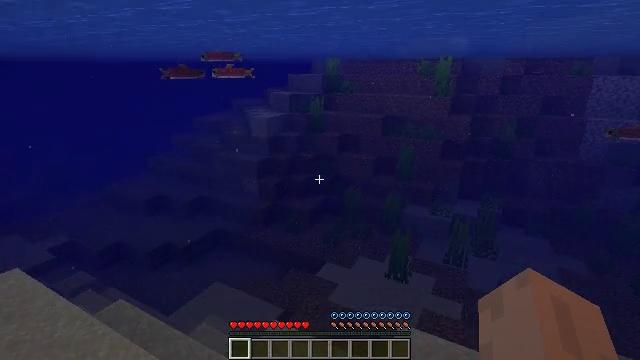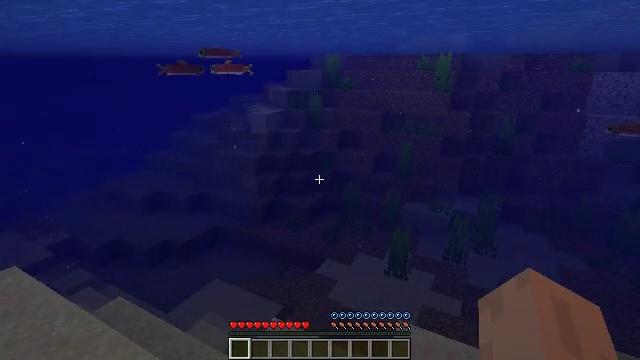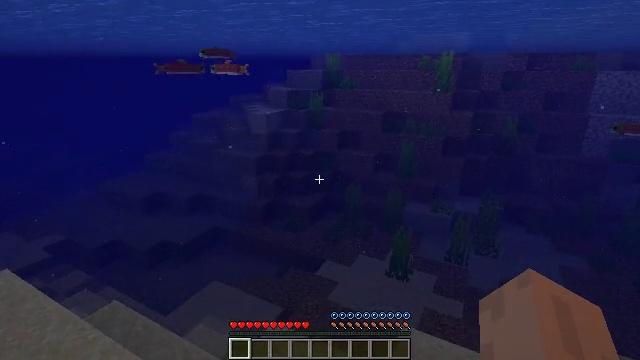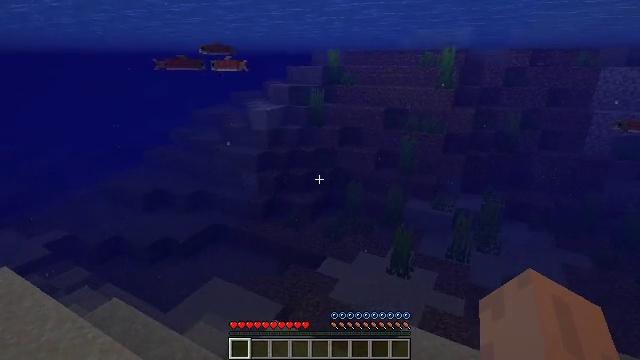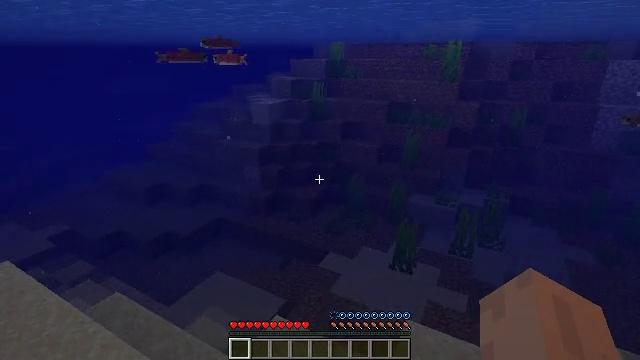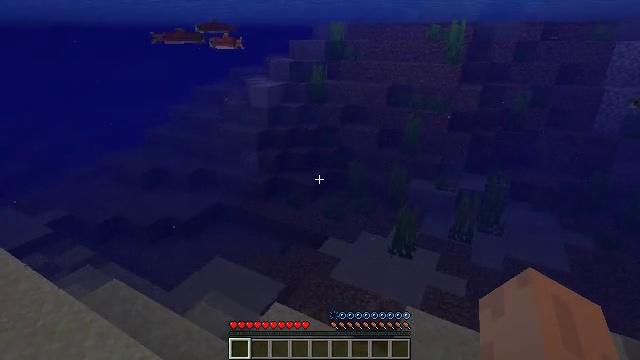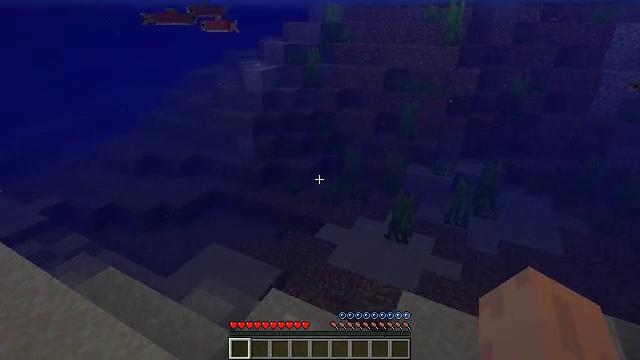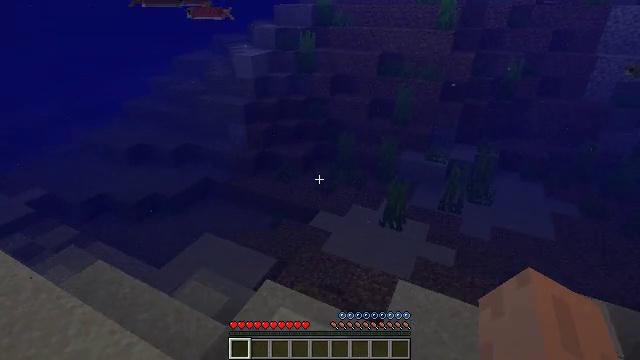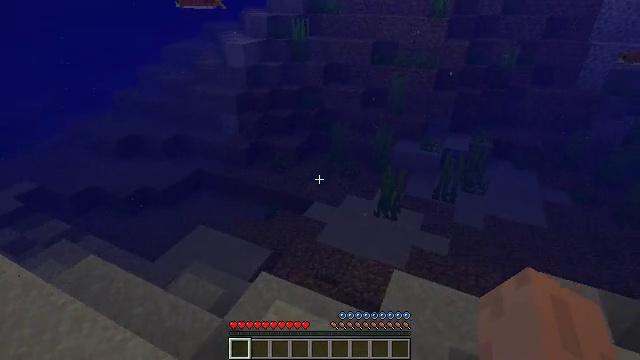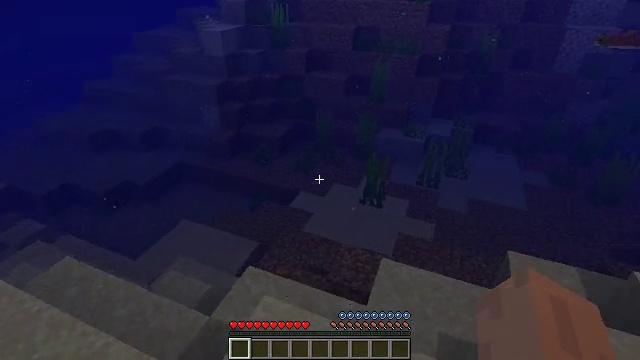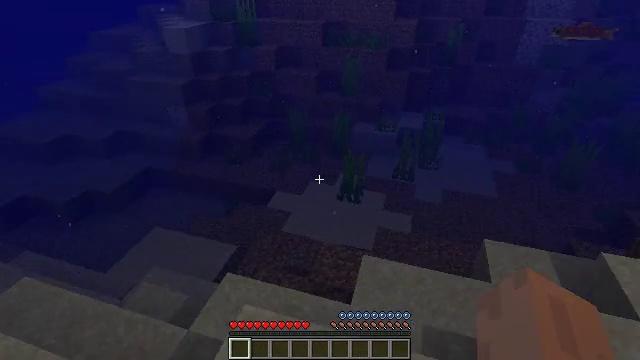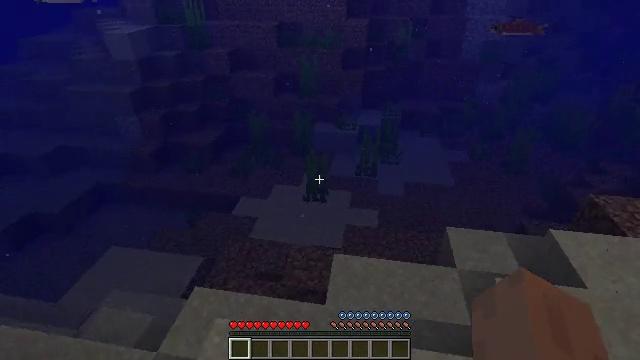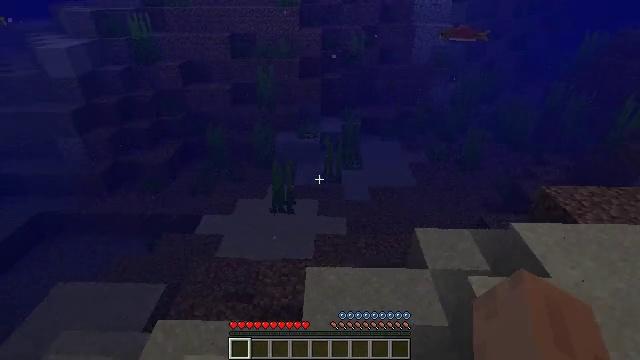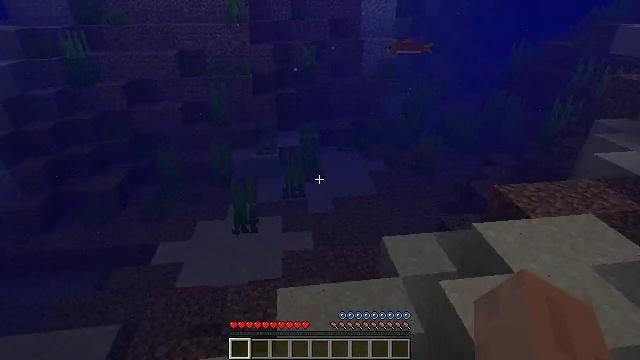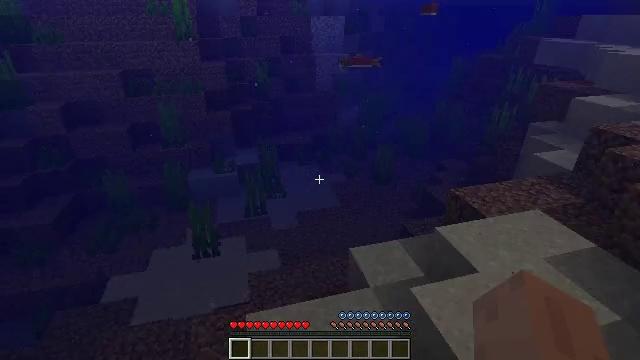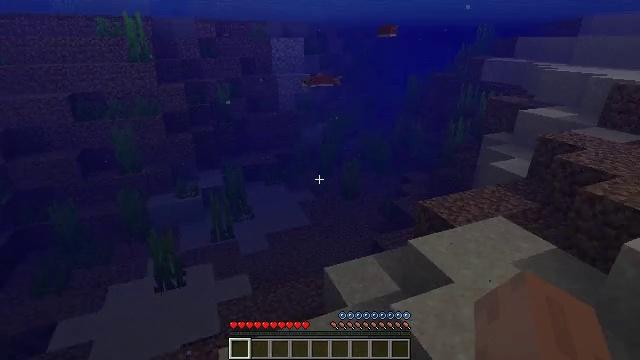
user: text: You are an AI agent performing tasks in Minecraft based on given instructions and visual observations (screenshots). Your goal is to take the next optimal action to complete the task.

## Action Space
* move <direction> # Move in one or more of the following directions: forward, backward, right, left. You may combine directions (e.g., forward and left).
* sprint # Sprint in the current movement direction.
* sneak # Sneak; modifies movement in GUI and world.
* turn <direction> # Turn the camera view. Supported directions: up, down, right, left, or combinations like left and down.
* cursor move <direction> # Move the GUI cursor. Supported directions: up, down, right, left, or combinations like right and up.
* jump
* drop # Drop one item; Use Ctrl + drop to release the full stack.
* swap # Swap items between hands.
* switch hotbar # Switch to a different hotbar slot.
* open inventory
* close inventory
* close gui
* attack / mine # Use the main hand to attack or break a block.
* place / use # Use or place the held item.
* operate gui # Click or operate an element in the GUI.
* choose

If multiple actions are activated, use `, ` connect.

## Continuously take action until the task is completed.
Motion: motion action
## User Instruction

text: Kill the salmon.
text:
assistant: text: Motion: move forward
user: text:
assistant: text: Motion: move forward
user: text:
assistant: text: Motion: move forward
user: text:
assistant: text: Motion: move forward, turn down
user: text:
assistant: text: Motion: move forward, turn down
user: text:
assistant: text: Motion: move forward, turn down
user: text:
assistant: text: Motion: move forward, turn right and down
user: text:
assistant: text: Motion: move forward, turn right and down
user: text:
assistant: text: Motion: move forward, turn right and down
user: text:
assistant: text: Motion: move forward, turn right
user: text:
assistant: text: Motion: move forward, turn right
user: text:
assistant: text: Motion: move forward, turn right and up
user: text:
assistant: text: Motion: move forward and move left, turn right and up
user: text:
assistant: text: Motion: move forward and move left, turn right and up
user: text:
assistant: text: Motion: move forward and move left, turn right and up
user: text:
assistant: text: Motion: move forward and move left, turn right and up
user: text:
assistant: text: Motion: move forward and move left, turn up
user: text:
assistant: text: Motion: move forward and move left, turn up
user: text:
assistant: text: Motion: move forward and move left
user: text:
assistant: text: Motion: move forward and move left
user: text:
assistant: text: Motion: move forward and move left
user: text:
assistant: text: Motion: move forward and move left
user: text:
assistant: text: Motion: move forward and move left
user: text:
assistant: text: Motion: move forward and move left
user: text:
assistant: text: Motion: move forward and move left
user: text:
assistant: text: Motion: move forward and move left
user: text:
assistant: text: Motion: move forward and move left, turn left and up
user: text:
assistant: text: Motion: move forward and move left, turn left and up
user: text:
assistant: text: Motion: move forward and move left, turn left and up
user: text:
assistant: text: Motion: move forward and move left, turn left and up